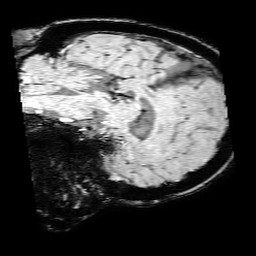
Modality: SWI
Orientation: sagittal
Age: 76
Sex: female
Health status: ill
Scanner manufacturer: philips
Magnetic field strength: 3 T
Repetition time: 0.031 s